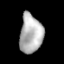
Tissue: lung
Cell type: Epithelial cells
Senescence score: 0.1664
Nuclear area (px): 866
Mean DAPI intensity: 179.191